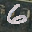
Label: 6